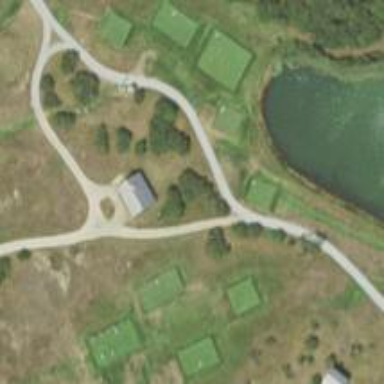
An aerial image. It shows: Path for both roads and golfers.